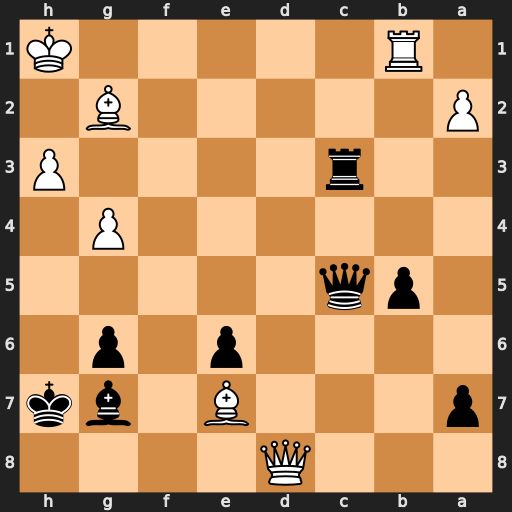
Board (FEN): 3Q4/p3B1bk/4p1p1/1pq5/6P1/2r4P/P5B1/1R5K
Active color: b
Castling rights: -
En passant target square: -
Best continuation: Rc1+ Qd1 Rxd1+